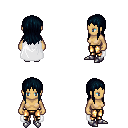
a pixel art fantasy rpg character, female body template, human, tanned skin, white cape, gold greaves, raven unkempt hairstyle, metal boots, four views (front, back, left, right), 2x2 character sprite sheet, small pixel art, hard edges, no anti-aliasing